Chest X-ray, PA view. Patient: 78 years old, sex M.
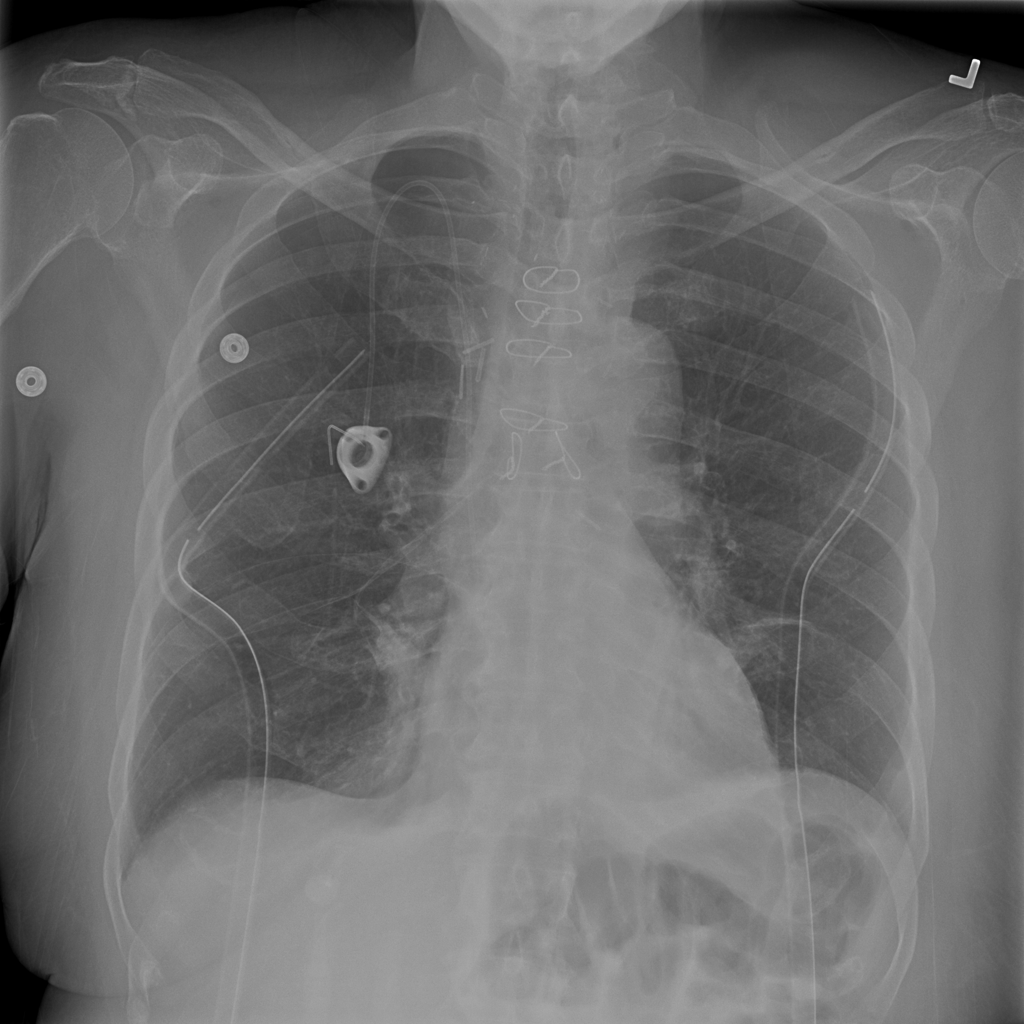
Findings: Atelectasis, Pneumothorax